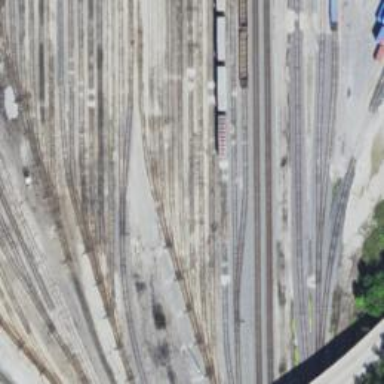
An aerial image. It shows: Railway yard.